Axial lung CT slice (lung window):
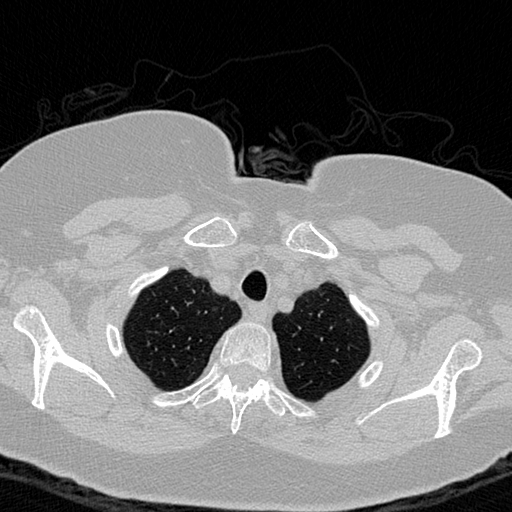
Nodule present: no